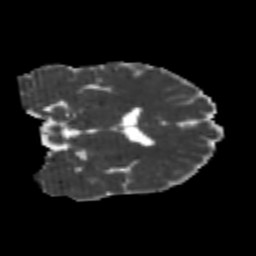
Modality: MD
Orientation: coronal
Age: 24
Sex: male
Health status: healthy
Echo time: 0.074 s